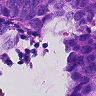
Metastatic tissue present: yes